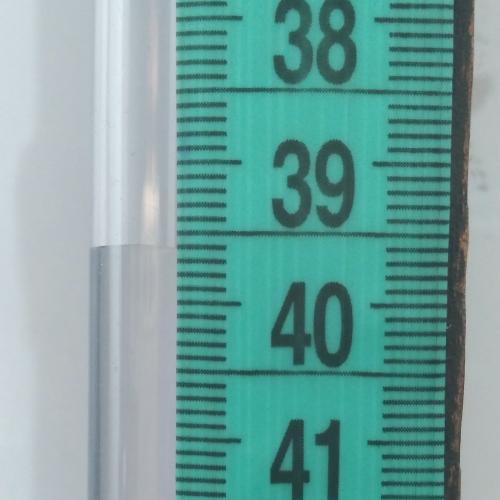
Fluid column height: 39.6 cm